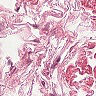
Metastatic tissue present: no